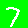
Digit: 7